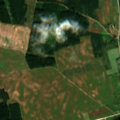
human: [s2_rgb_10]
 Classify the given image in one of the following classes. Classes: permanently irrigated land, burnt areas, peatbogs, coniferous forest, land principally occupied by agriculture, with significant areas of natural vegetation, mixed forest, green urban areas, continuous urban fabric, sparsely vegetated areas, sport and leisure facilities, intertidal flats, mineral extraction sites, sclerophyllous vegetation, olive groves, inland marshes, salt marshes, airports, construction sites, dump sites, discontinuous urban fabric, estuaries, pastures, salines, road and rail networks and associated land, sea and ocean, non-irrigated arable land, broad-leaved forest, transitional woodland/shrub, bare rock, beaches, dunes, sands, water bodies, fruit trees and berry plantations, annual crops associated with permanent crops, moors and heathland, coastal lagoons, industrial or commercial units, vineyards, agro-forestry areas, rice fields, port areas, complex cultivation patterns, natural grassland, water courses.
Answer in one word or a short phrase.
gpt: non-irrigated arable land, complex cultivation patterns, coniferous forest, transitional woodland/shrub